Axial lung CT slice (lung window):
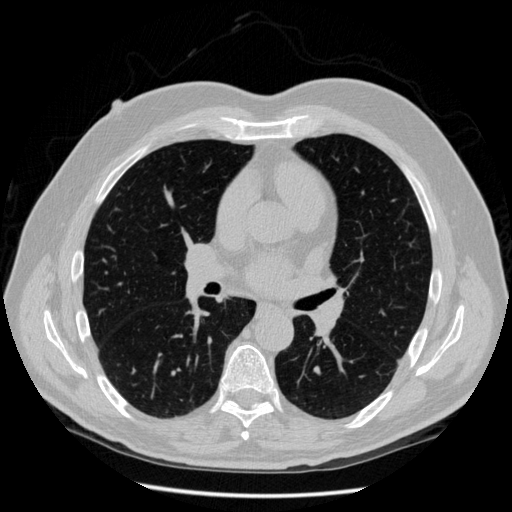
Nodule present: no